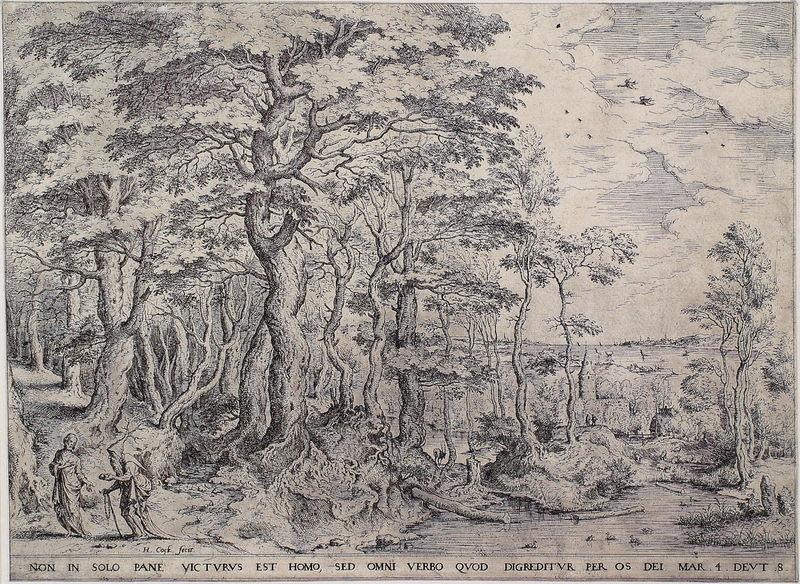
Titel: Waldlandschaft mit der Versuchung Christi
Künstler: Hieronymus Cock
Institution: Wien, Graphische Sammlung Albertina
Schlagwörter: baum, blätter, himmel, mann, wasser, weiß, wolken, bäume, fluss, menschen, see, stadt, teich, äste, frau, grau, schwarz, skizze, weg, ast, bach, ferne, stamm, vögel, wind, zweige, wald, stock, turm, schrift, enten, wurzel, druck, stich, wurzeln, laubwald, wanderer, latein